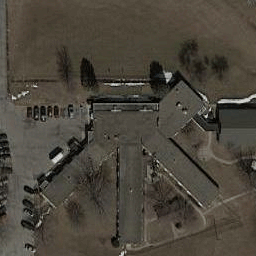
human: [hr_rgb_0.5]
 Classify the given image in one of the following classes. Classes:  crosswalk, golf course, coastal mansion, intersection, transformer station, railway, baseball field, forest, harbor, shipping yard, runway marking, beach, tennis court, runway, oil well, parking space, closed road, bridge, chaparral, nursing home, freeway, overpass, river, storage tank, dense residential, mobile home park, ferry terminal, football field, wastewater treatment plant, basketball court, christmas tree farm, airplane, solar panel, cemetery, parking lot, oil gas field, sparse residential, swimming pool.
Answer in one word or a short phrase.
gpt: nursing home